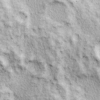
Label: not_dusty